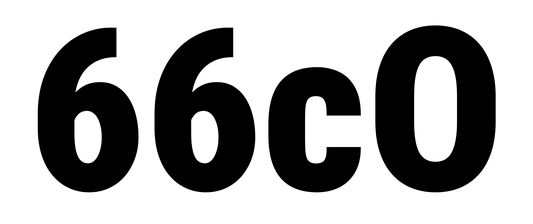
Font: Roboto_Condensed_Black